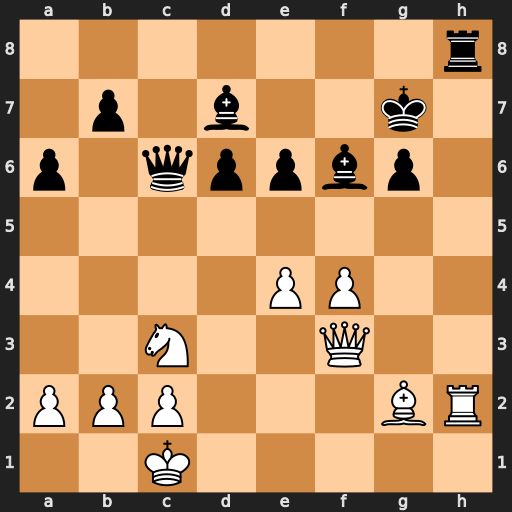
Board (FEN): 7r/1p1b2k1/p1qppbp1/8/4PP2/2N2Q2/PPP3BR/2K5
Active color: w
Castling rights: -
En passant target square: -
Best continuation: Rxh8 Kxh8 Qh3+ Kg8 e5 Qc4 exf6